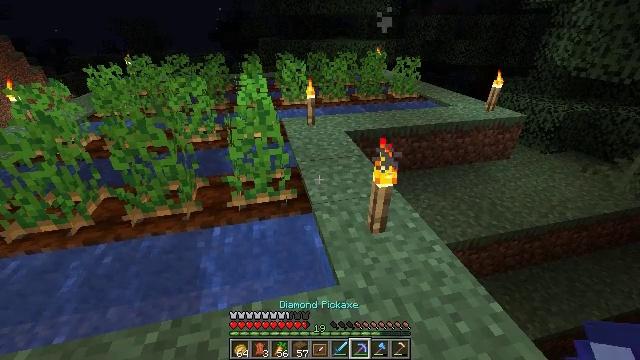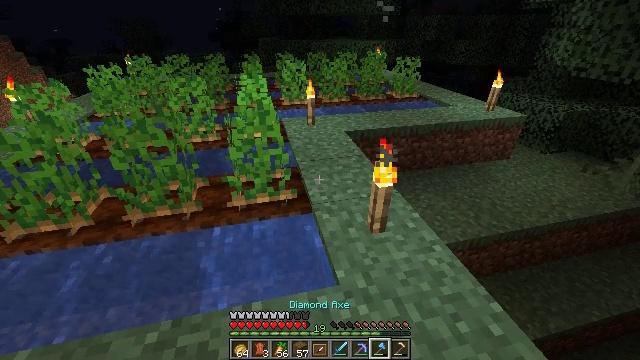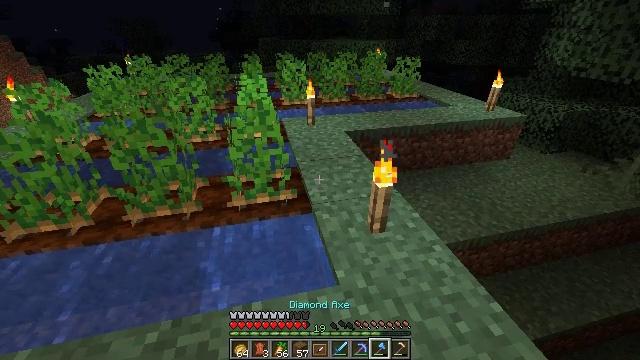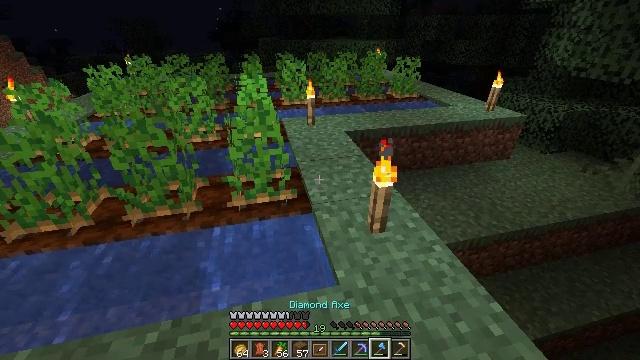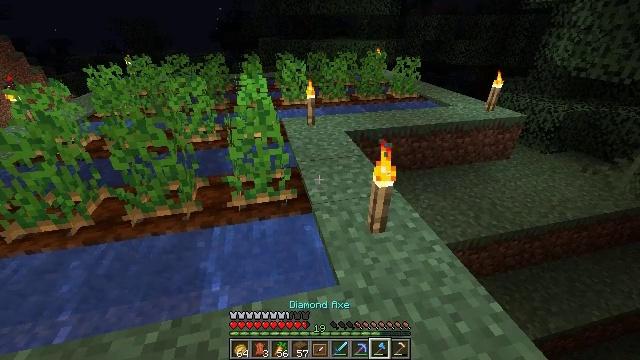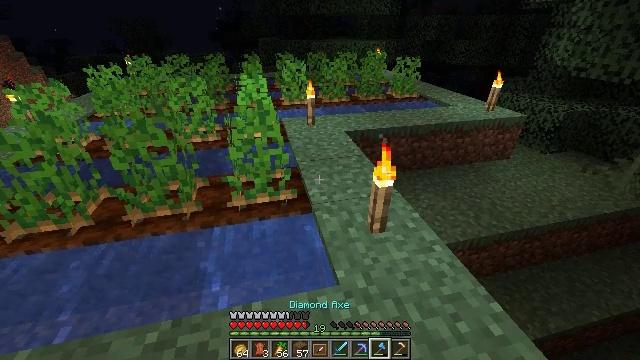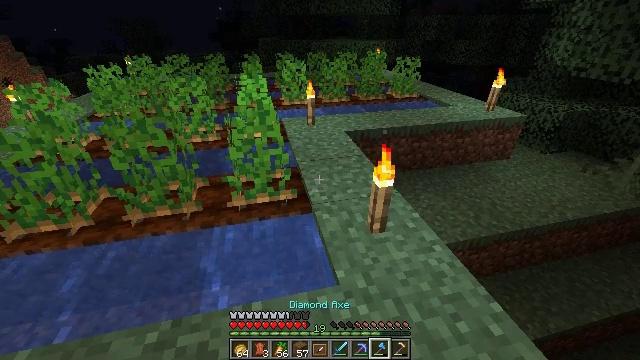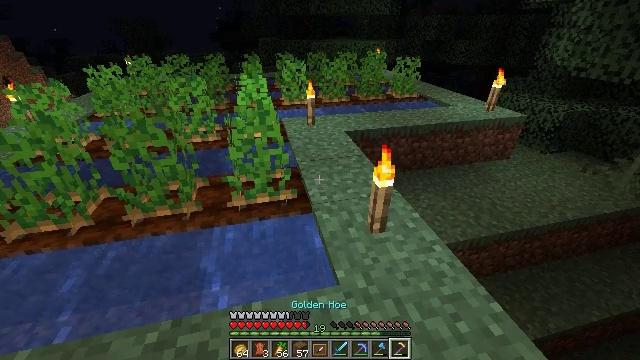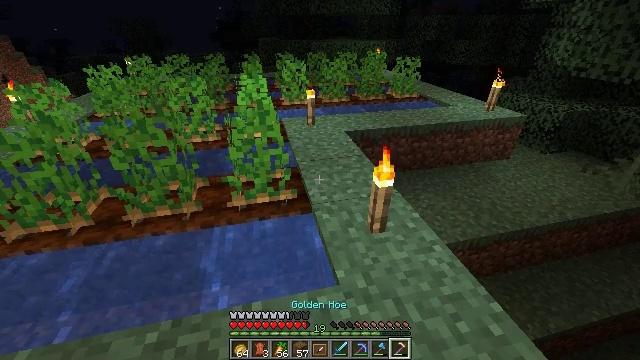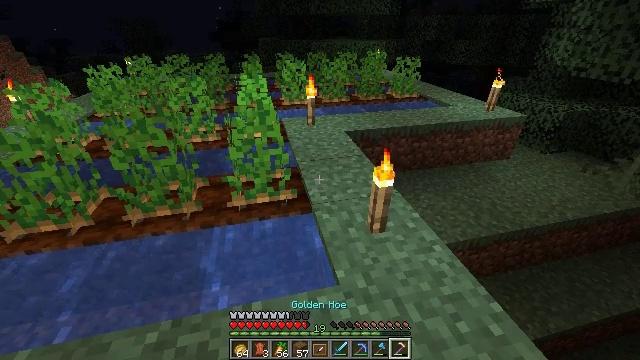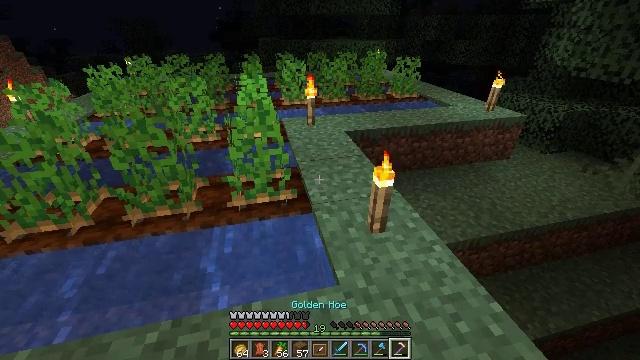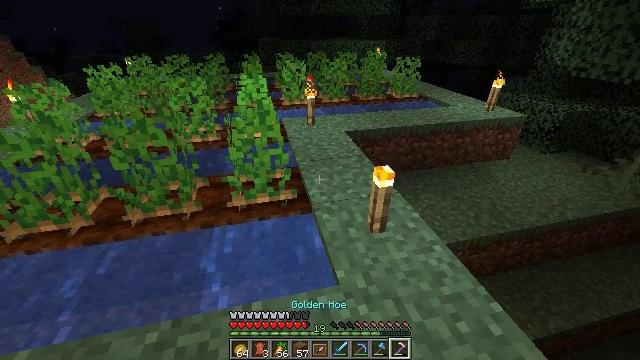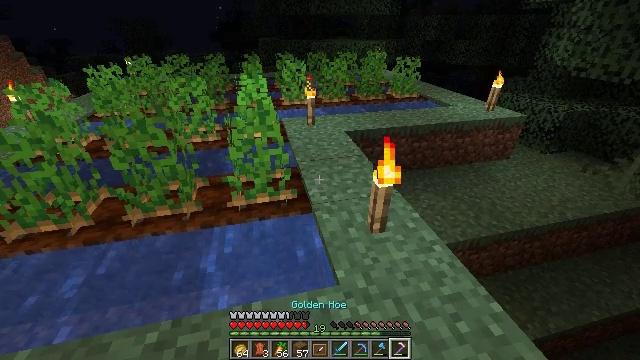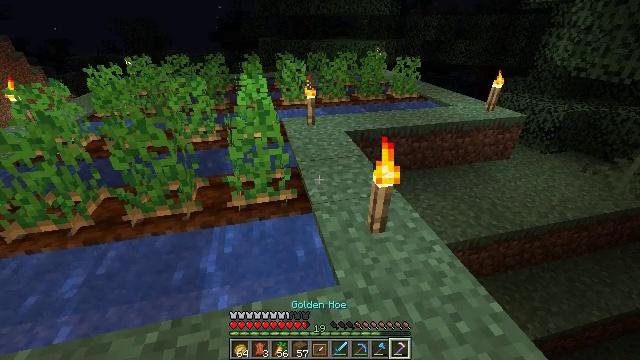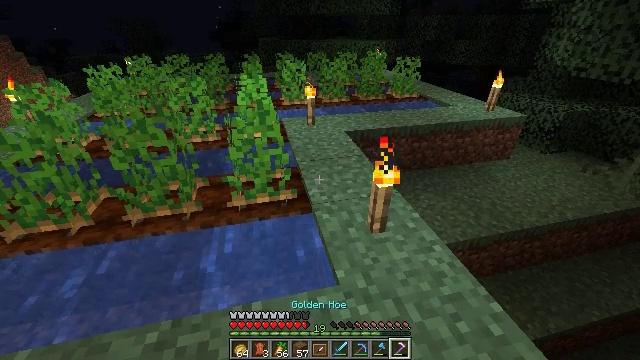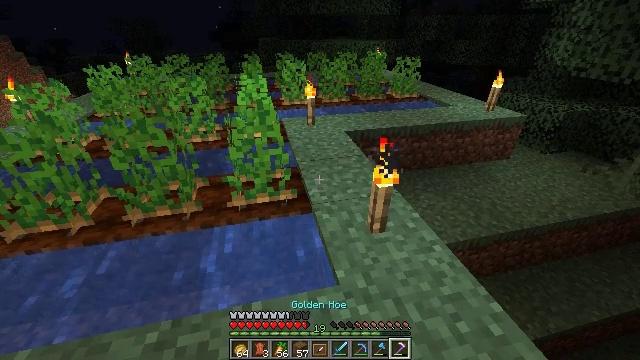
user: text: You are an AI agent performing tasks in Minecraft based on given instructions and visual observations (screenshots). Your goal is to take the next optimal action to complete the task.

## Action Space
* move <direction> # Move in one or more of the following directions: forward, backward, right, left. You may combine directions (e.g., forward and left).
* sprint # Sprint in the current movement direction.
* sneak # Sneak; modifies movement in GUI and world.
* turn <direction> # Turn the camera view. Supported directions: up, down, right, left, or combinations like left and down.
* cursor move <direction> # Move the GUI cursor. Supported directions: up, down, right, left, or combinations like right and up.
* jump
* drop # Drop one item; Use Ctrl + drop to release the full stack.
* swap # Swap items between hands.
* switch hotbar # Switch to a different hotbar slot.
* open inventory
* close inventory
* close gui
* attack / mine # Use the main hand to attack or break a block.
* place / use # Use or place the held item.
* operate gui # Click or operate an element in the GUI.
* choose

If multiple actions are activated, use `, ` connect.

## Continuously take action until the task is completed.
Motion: motion action
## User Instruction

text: Mine potatoes from the farmland.
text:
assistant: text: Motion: no_op
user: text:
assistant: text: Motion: no_op
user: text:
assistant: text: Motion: no_op
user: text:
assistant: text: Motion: no_op
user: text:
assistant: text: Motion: no_op
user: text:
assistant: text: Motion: no_op
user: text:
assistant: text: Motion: no_op
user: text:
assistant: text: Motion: no_op
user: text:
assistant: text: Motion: no_op
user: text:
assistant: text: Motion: no_op
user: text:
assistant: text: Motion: no_op
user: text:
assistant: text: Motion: no_op
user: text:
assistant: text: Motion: no_op
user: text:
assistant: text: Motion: no_op
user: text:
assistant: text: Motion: no_op
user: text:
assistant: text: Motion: move forward and move right
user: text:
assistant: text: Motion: move forward and move right, turn left
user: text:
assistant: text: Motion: move forward and move right, turn left
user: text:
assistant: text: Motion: move forward and move right, turn left
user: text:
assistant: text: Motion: move forward and move right, turn left and down
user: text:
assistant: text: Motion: move forward and move right, turn left and down
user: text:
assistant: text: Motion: move forward and move right, turn left and down
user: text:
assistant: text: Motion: move forward and move right, turn left and down
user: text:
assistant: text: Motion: move forward and move right, turn left and down
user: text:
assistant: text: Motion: move forward and move right, turn left and down
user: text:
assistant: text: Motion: move right, turn left and down
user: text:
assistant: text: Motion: turn left and down
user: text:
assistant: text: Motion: turn left and down
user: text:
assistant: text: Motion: turn left and down
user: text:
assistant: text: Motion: attack / mine